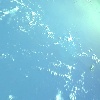
Label: water